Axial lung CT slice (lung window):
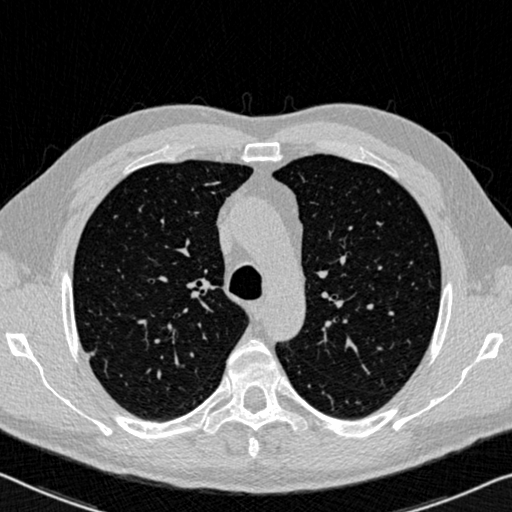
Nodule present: no